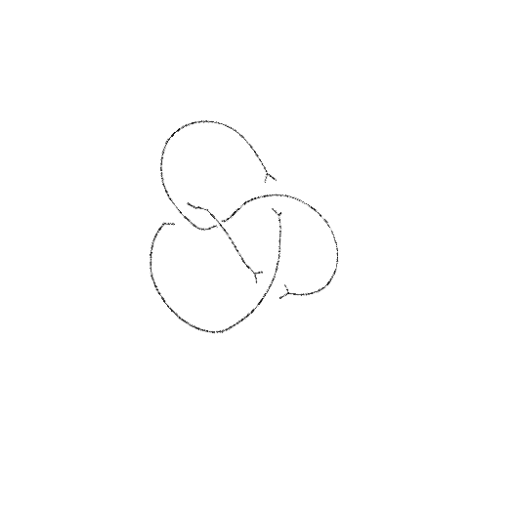
Crossing number: 4